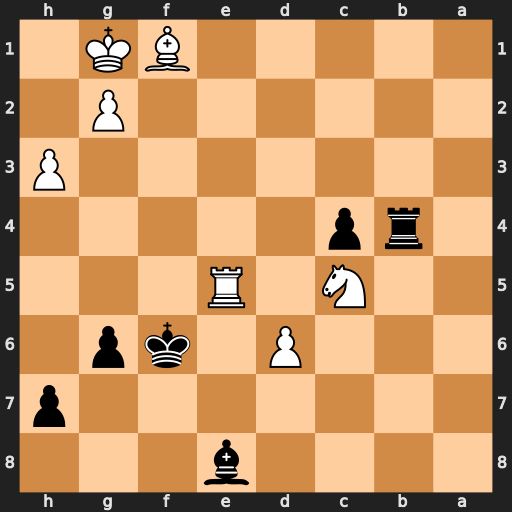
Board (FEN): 4b3/7p/3P1kp1/2N1R3/1rp5/7P/6P1/5BK1
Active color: b
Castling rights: -
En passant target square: -
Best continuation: Kxe5 d7 Bxd7